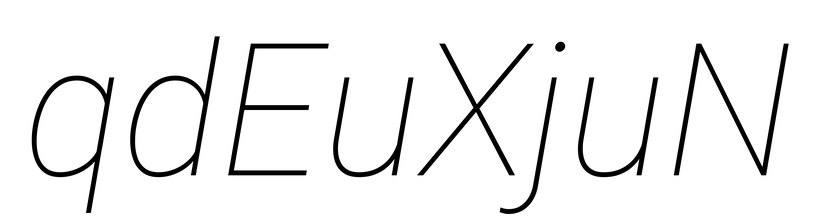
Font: Roboto-Italic_Thin_Italic